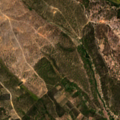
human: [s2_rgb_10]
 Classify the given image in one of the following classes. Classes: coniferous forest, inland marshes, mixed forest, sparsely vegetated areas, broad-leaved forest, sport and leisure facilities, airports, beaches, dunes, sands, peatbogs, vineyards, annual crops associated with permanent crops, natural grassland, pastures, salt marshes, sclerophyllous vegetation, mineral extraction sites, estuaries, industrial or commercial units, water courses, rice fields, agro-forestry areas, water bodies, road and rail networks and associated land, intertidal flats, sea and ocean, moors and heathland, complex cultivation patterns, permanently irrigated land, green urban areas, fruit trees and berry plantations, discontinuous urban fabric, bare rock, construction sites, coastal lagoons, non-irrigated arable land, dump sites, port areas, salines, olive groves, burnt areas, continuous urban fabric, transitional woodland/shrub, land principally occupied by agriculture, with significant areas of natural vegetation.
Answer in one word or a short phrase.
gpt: complex cultivation patterns, land principally occupied by agriculture, with significant areas of natural vegetation, broad-leaved forest, transitional woodland/shrub